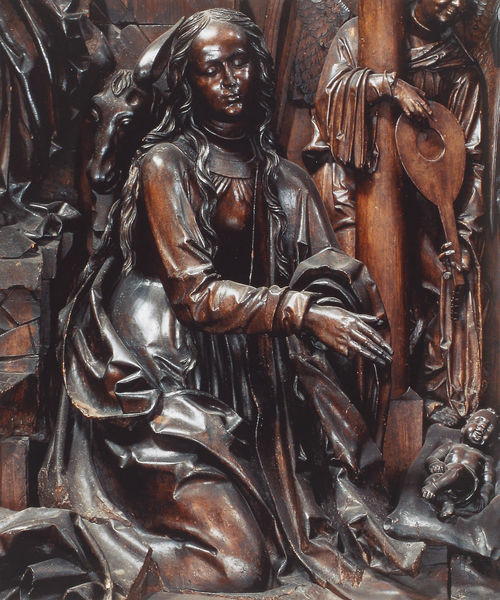
Titel: Hochaltar aus der Karmeliterkirche Maria Himmelfahrt in Nürnberg
Künstler: Veit Stoß
Standort: Bamberg, Dom (EU - D - B)
Schlagwörter: umhang, frau, holz, falten, hände, instrument, gewand, haare, kind, esel, engel, skulptur, relief, kuh, baby, bronze, faltenwurf, knien, altar, schnitzerei, christus, jesus, mittelalter, huldigung, laute, mandoline, maria, madonna, anbetung, leier, geburt, krippe, jesuskind, ukulele, christuskind, spätmittelalter, holzschnitzerei, grippe, fesus